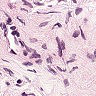
Metastatic tissue present: no